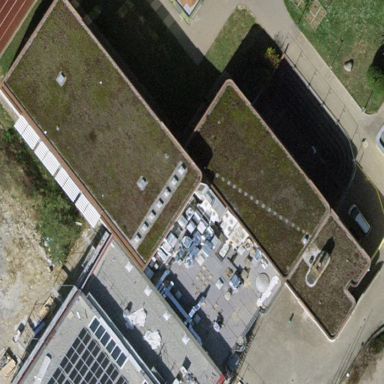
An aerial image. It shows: School building with flat roof.